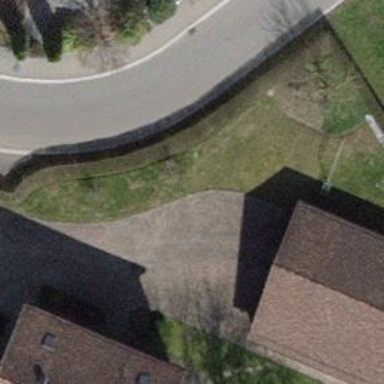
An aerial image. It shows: Hedge acting as barrier.